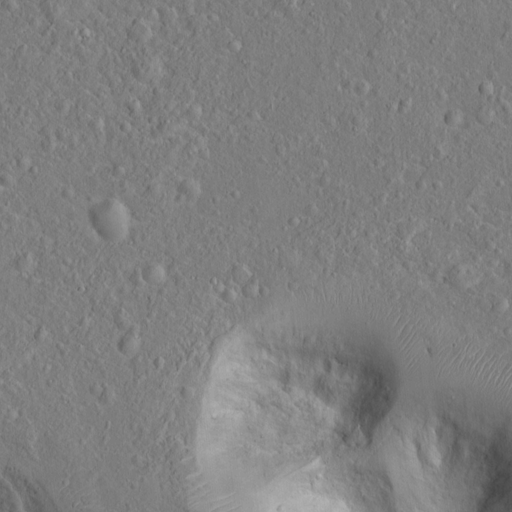
Classes present: Background, Cone